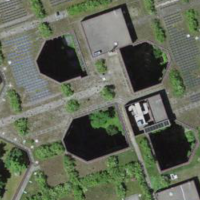
EUNIS habitat code: 54
Species observed at this site:
Rhamnus cathartica